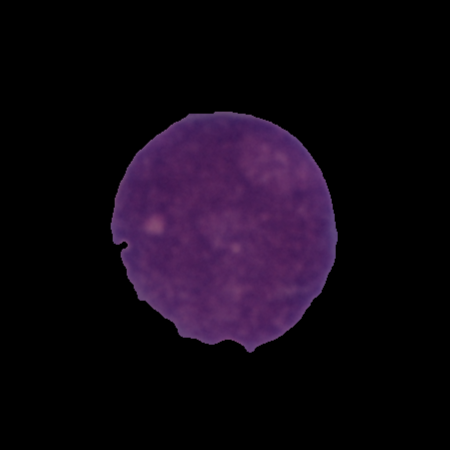
Label: cancer